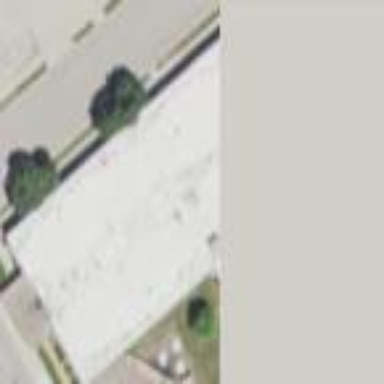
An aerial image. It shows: Commercial building.